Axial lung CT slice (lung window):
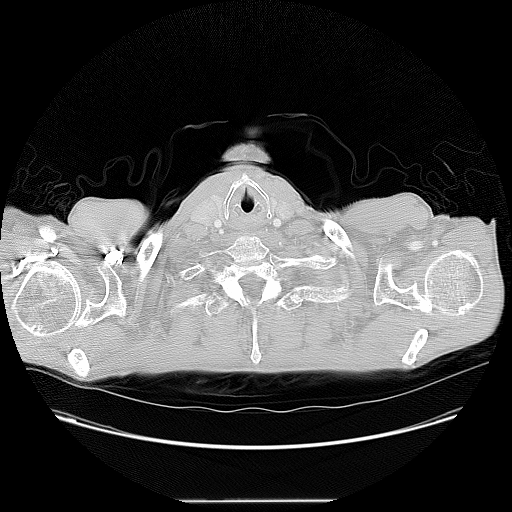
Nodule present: no